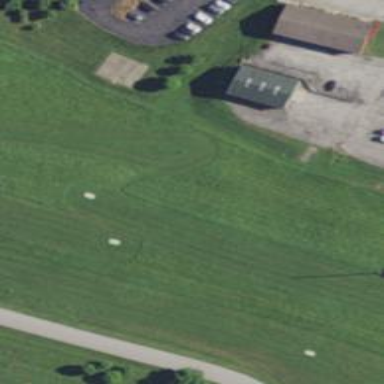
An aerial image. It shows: Disc golf hole.